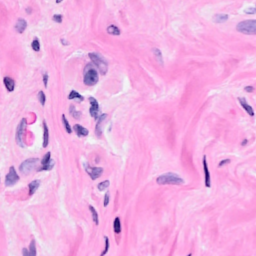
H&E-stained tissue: Breast